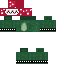
A female skeleton skin with dark skin, wearing red helmet dressed in a red hoodie and red pants, featuring a closed mouth.